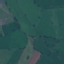
Label: Pasture